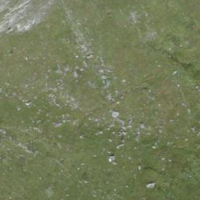
EUNIS habitat code: 26
Species observed at this site:
Aster alpinus
Dryas octopetala